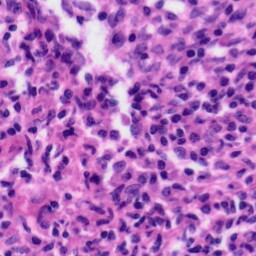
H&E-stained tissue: Tonsil